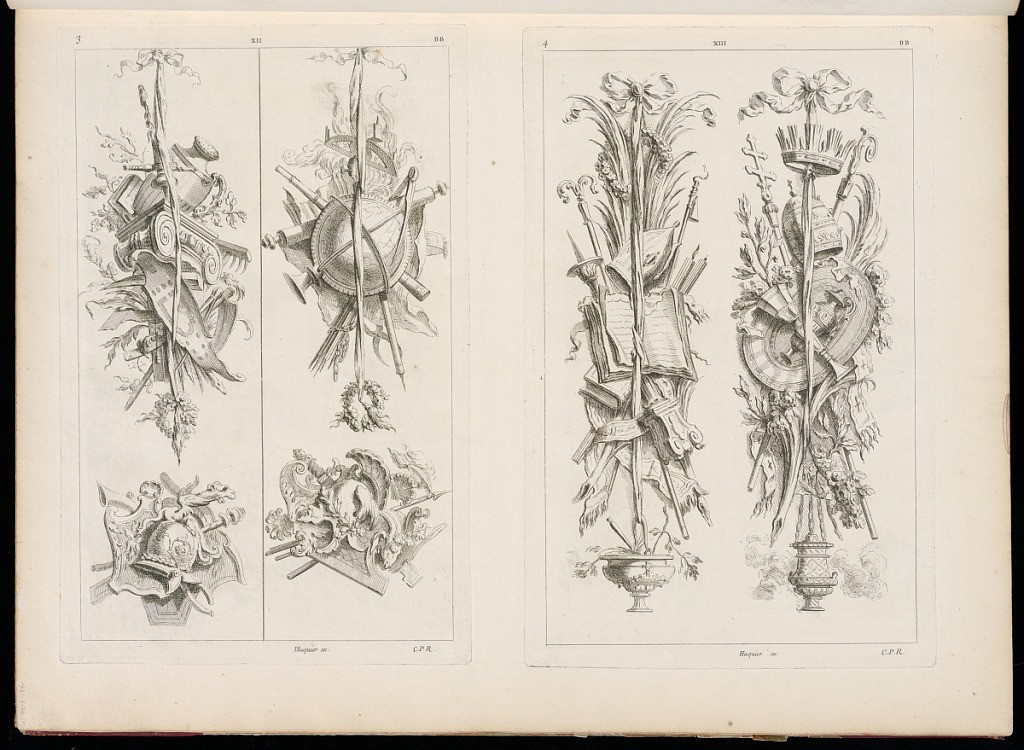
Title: Trophy Designs
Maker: Gilles-Marie Oppenord, French, 1672–1742
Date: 1749-1761
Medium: Etching and engraving on laid paper
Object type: Bound print
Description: Page with two plates printed next to one another. The left plate features four trophies with attributes of architecture (upper left), geometry (upper right), and fanciful helmets (both on bottom). The right plate features two trophies: the left with books, the right with liturgical instruments. The plates are not signed, but are numbered.